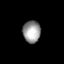
Tissue: lung
Cell type: Epithelial cells
Senescence score: 0.6508
Nuclear area (px): 382
Mean DAPI intensity: 152.641